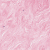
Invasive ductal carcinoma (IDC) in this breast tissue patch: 0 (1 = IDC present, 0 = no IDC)